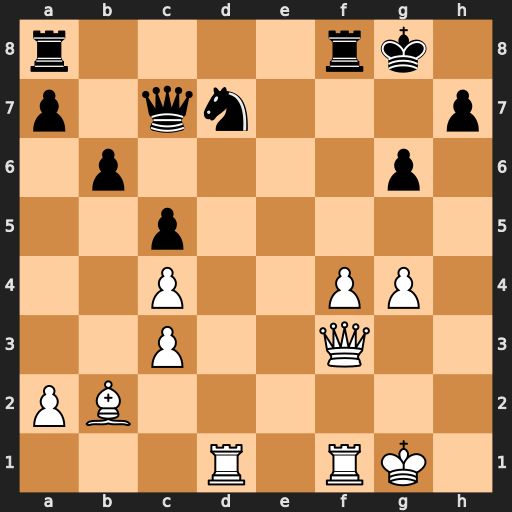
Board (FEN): r4rk1/p1qn3p/1p4p1/2p5/2P2PP1/2P2Q2/PB6/3R1RK1
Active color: w
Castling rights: -
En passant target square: -
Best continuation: Qd5+ Kh8 Qxd7 Qxd7 Rxd7